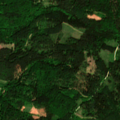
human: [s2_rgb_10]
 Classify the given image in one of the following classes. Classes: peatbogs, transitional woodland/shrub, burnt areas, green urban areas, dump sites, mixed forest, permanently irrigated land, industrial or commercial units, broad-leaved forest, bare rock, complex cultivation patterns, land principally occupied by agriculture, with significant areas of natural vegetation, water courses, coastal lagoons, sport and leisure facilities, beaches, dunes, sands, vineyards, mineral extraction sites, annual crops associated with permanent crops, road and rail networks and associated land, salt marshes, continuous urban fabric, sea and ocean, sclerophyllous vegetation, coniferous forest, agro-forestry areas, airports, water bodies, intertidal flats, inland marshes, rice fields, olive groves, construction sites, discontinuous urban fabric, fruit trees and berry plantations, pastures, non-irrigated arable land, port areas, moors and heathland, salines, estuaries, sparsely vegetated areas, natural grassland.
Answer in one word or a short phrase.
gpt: coniferous forest, mixed forest